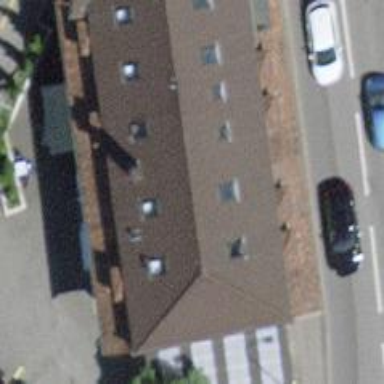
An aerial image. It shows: Pub with its own brewery.